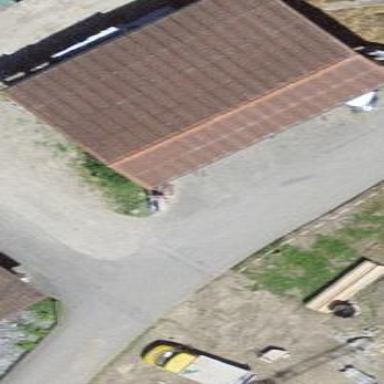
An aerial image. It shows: Shed building.